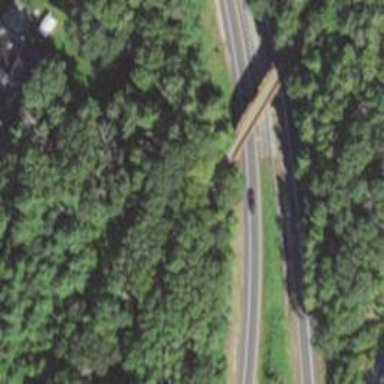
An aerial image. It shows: Abandoned railway bridge over cycleway.